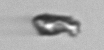
Label: detritus_transparent